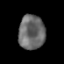
Tissue: prostate
Cell type: T cells
Senescence score: 0.3181
Nuclear area (px): 887
Mean DAPI intensity: 106.427